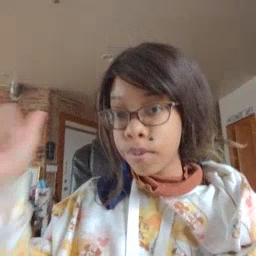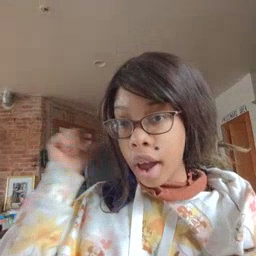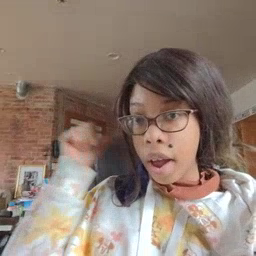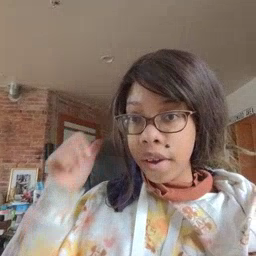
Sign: backyard